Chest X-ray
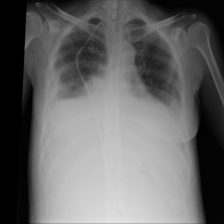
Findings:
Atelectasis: negative
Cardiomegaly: negative
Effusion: positive
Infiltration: negative
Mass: negative
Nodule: negative
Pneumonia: negative
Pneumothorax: negative
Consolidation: negative
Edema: negative
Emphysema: negative
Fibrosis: negative
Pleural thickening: negative
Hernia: negative